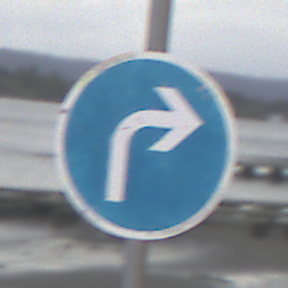
Verkehrszeichen: VorgeschriebeneFahrtrichtungRechts
Umgebung: Outdoor, Suburban
Tageszeit: Midday
Wetter: Overcast
Licht: Natural
Jahreszeit: NotSpecified
Kontrast: LowContrast